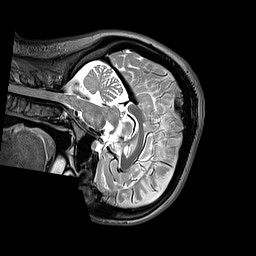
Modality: T2w
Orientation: sagittal
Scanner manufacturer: siemens
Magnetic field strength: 3 T
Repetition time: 3.2 s
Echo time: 0.406 s